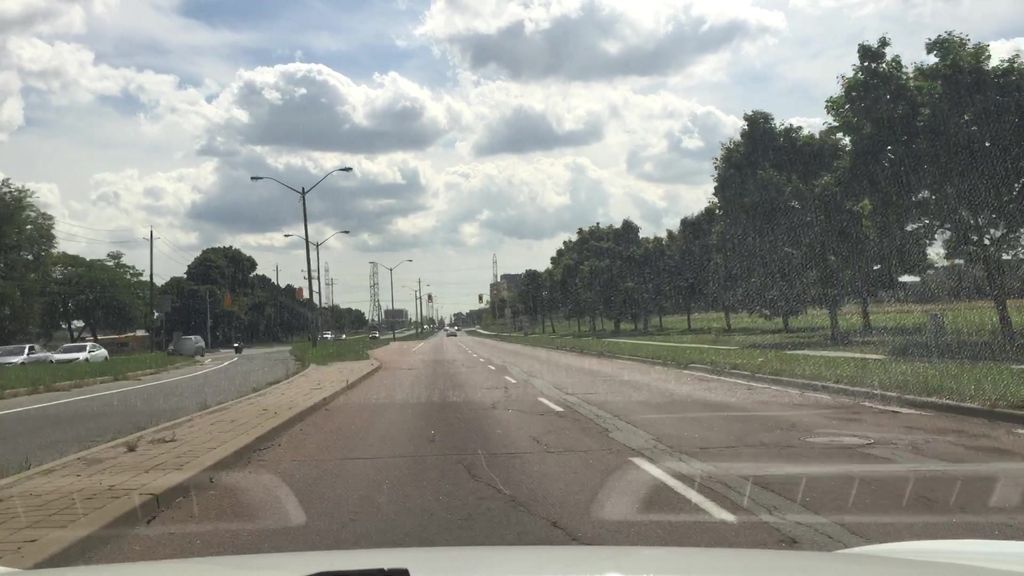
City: toronto